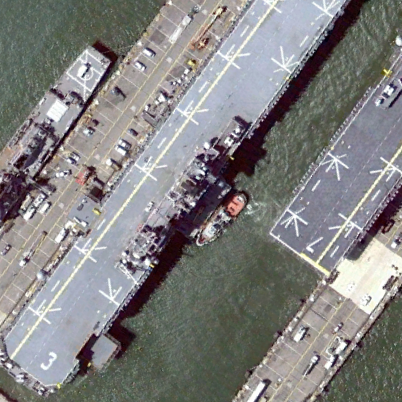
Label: Wasp-class_assault_ship